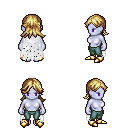
a pixel art fantasy rpg character, female body template, dark elf, purple skin, white tattered cape, teal pants, blonde loose hair, gold boots, four views (front, back, left, right), 2x2 character sprite sheet, small pixel art, hard edges, no anti-aliasing